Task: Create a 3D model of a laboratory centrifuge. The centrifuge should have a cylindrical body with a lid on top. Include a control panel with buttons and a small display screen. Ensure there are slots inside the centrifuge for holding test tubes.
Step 283:
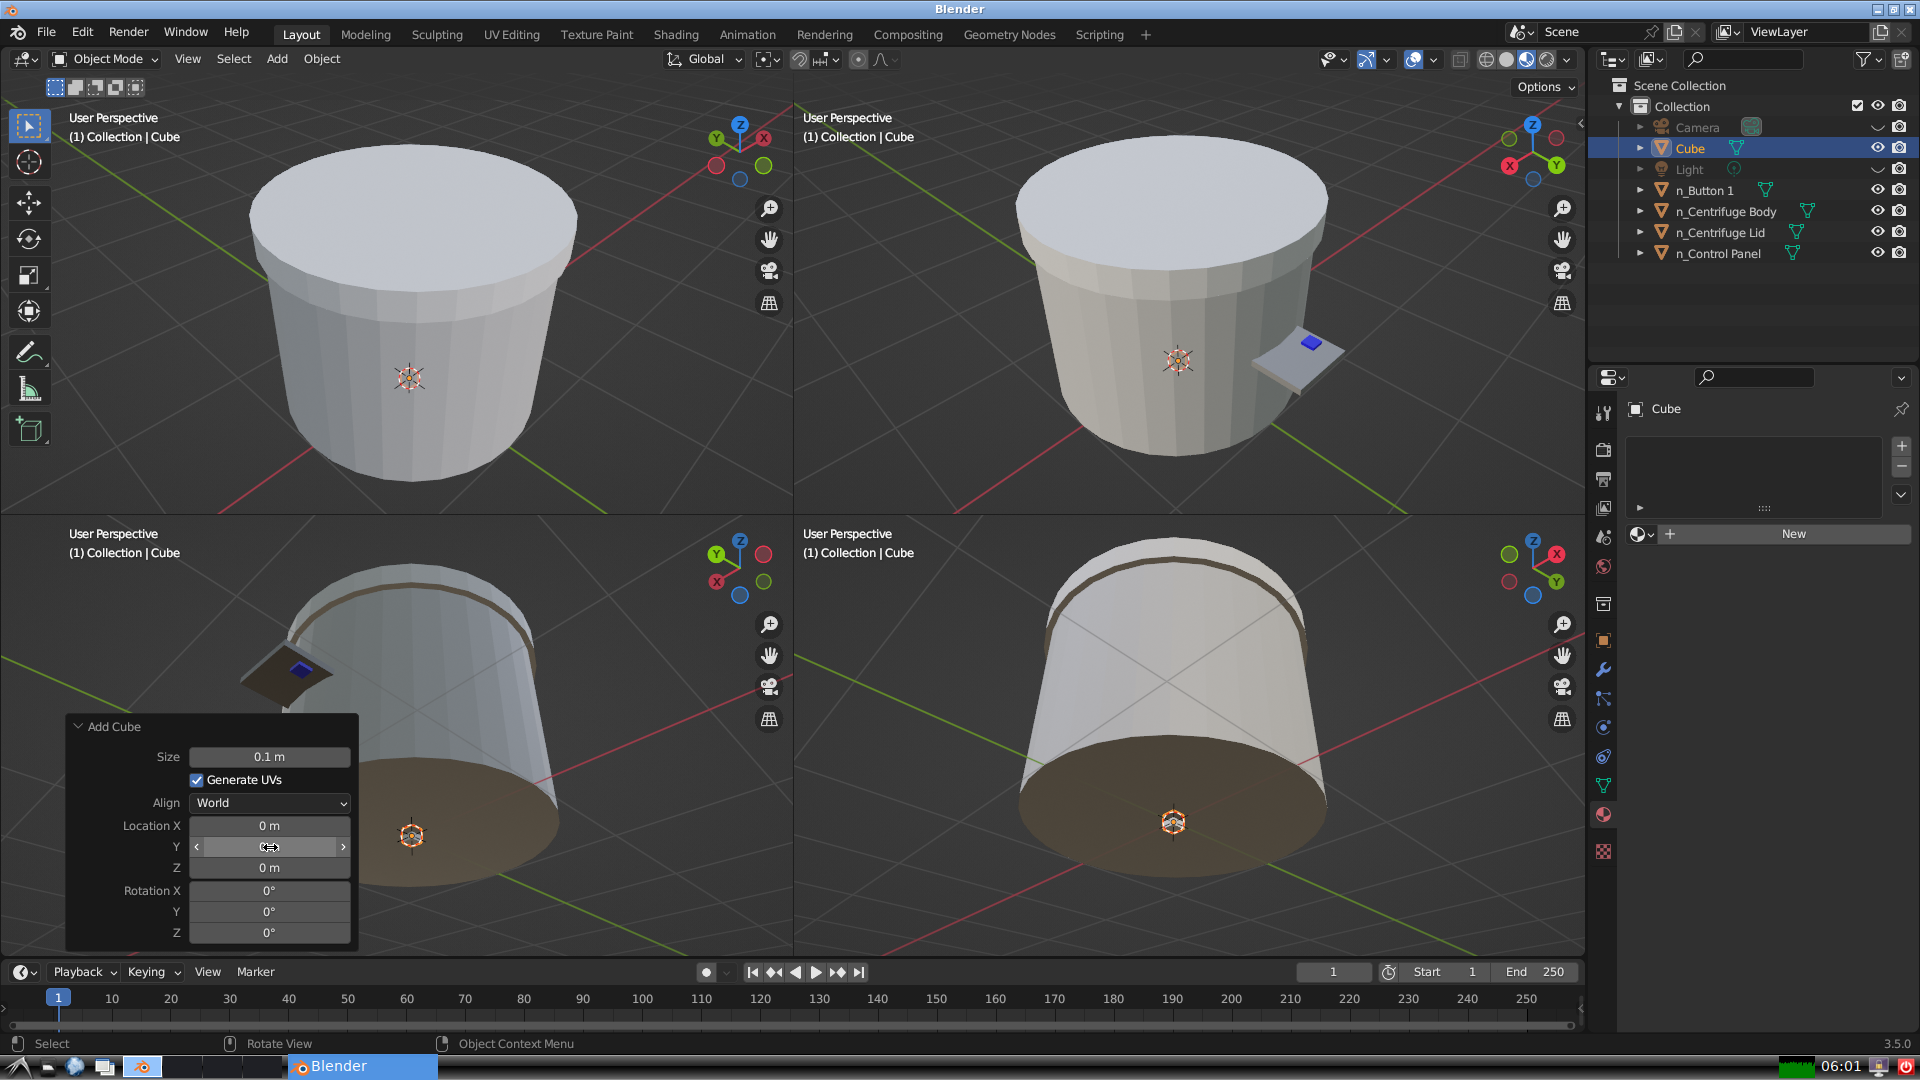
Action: click: no